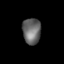
Tissue: skin
Cell type: Fibroblasts
Senescence score: 0.6932
Nuclear area (px): 467
Mean DAPI intensity: 103.225